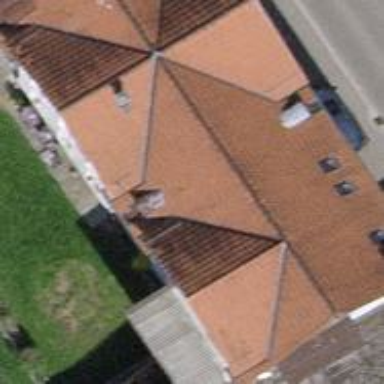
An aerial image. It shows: Simple house.